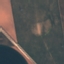
Label: AnnualCrop